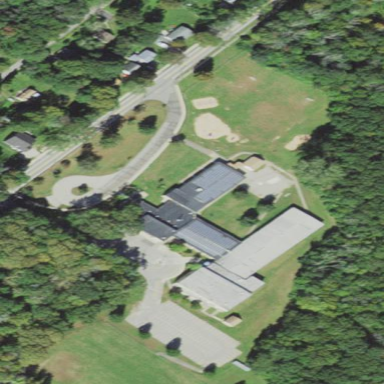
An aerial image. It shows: School building.